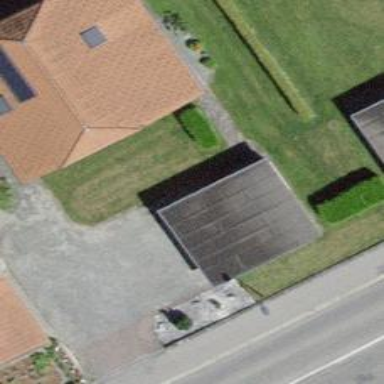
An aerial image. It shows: Flat-roofed garage.